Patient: sex F, age 80
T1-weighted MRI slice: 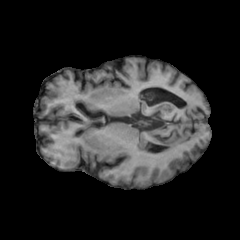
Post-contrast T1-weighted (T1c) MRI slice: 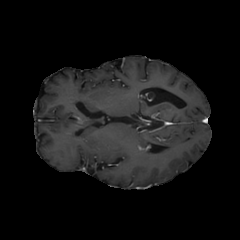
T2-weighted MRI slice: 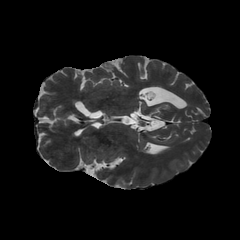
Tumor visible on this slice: no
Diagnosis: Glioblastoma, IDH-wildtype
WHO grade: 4